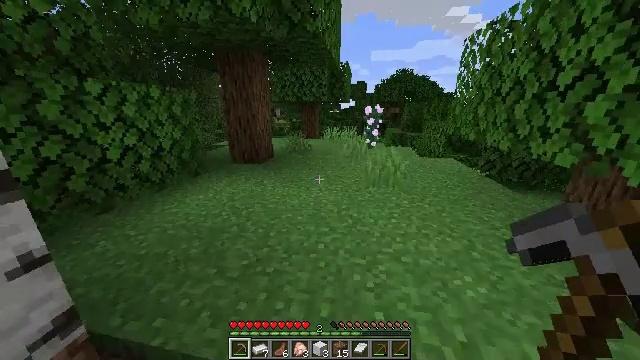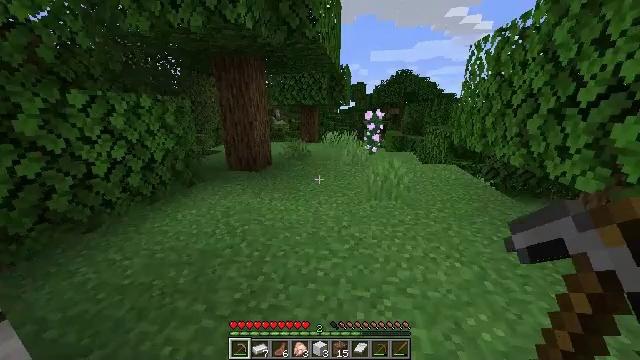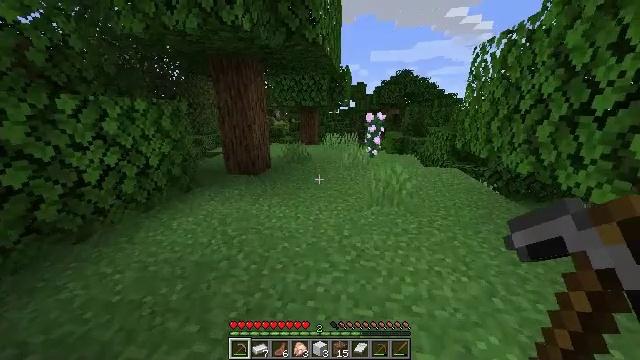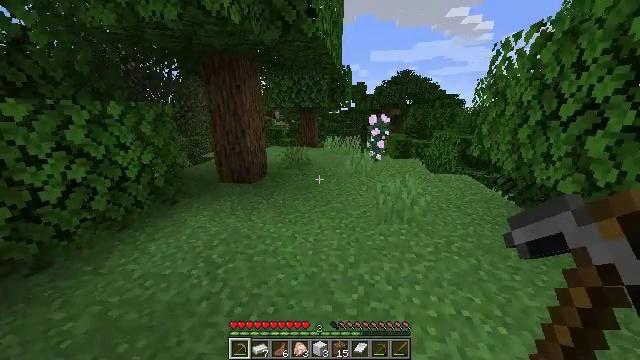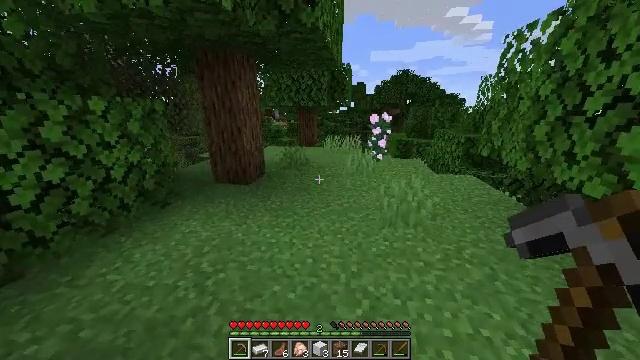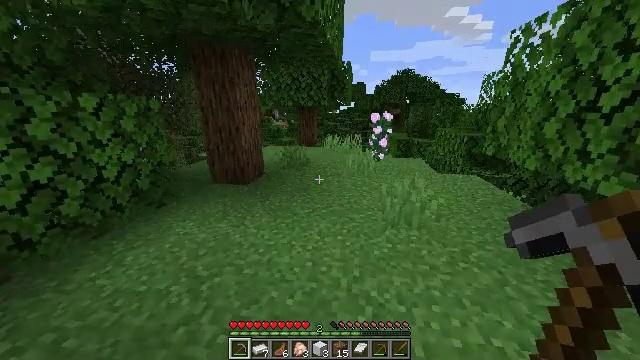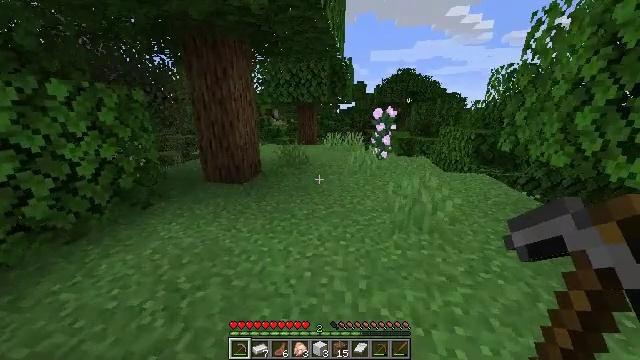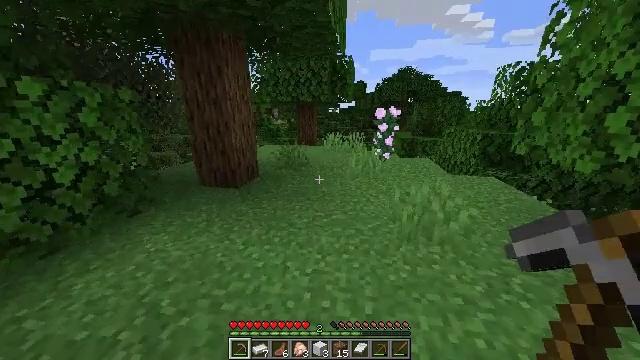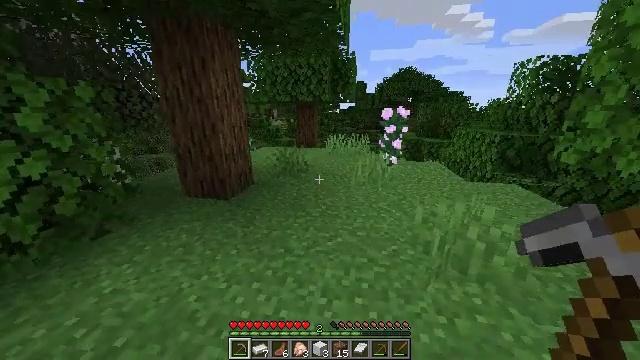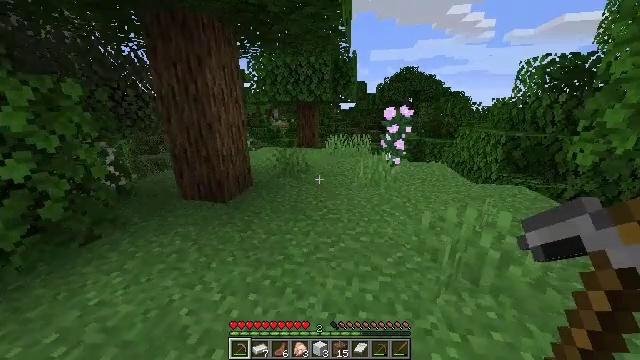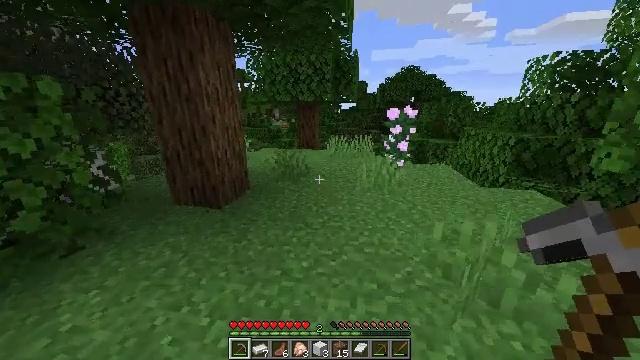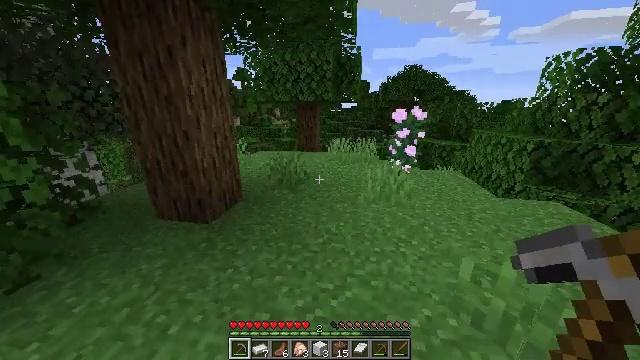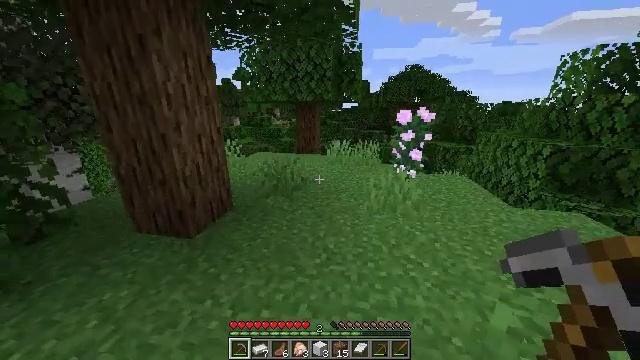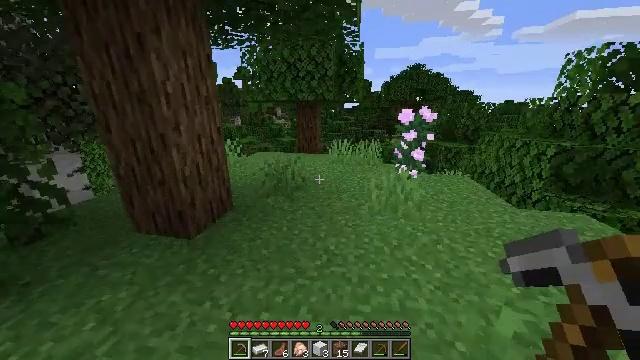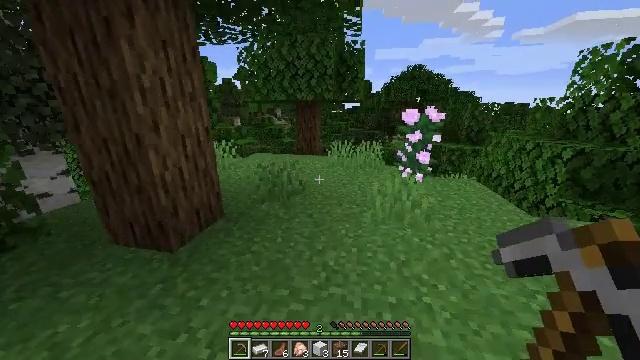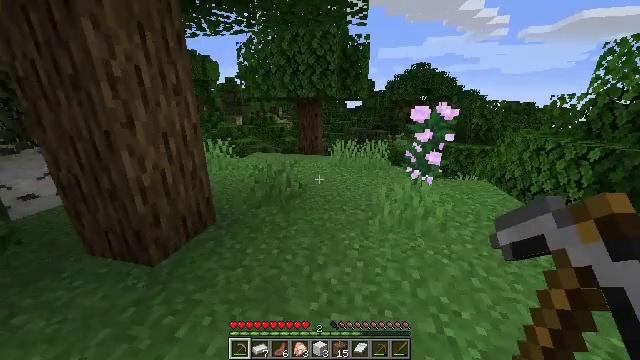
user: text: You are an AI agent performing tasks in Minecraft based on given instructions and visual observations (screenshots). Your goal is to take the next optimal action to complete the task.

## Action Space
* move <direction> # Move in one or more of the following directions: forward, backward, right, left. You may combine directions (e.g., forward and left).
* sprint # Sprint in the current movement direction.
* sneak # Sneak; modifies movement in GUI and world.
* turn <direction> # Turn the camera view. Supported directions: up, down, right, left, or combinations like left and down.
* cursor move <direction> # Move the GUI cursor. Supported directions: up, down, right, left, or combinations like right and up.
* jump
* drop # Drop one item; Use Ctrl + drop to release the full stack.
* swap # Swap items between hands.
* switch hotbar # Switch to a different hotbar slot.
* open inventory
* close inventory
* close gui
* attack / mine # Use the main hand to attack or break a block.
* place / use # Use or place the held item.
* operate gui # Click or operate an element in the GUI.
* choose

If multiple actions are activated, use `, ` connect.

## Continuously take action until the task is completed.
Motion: motion action
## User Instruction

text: Break the chest to retrieve items inside.
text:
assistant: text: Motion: move forward, jump
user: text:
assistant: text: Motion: move forward, jump
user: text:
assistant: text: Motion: move forward
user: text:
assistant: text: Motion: move forward
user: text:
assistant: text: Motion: move forward
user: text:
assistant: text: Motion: move forward
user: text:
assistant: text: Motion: move forward
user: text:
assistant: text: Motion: move forward
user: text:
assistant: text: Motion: move forward
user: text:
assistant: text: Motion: move forward
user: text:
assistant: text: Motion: move forward
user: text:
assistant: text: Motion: move forward
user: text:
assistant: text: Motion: move forward
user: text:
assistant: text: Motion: move forward
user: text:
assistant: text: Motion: move forward
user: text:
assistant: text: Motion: move forward
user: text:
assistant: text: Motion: move forward
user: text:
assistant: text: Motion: move forward, turn left and down
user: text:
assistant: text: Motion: move forward, turn left and down
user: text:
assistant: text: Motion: move forward, turn left and down
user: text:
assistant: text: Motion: move forward, turn left and down
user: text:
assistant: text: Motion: move forward, turn left and down
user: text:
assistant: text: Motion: move forward, turn left and down
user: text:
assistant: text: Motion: move forward
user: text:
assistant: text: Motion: move forward
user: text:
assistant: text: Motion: move forward, turn left
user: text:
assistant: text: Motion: move forward, turn left and down
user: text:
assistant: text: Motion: move forward, turn left
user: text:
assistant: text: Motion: move forward, turn left
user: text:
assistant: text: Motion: move forward